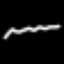
Label: squiggle